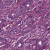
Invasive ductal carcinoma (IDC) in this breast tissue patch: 1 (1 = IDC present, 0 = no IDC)